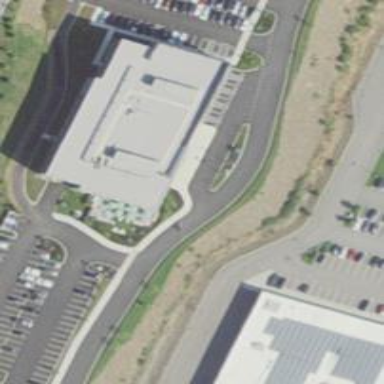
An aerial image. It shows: Building.